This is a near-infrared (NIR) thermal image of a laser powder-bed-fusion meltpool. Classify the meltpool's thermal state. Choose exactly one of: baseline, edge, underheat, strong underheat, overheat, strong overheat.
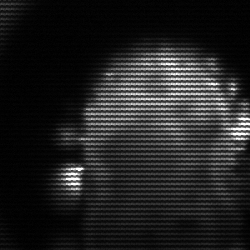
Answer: baseline